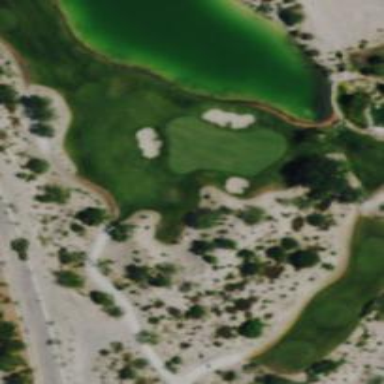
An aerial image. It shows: View of golf hole.